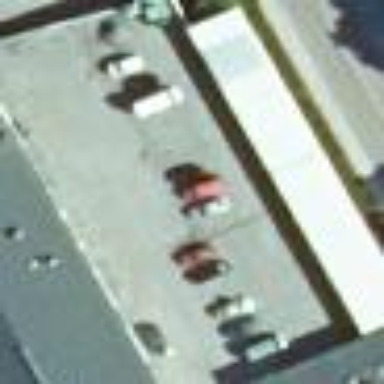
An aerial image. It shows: Parking area.